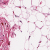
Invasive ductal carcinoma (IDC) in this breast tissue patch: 0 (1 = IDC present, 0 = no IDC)